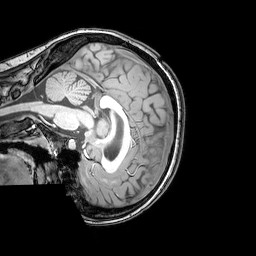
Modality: T1w
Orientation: sagittal
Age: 20
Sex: female
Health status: healthy
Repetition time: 0.081 s
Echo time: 0.037 s